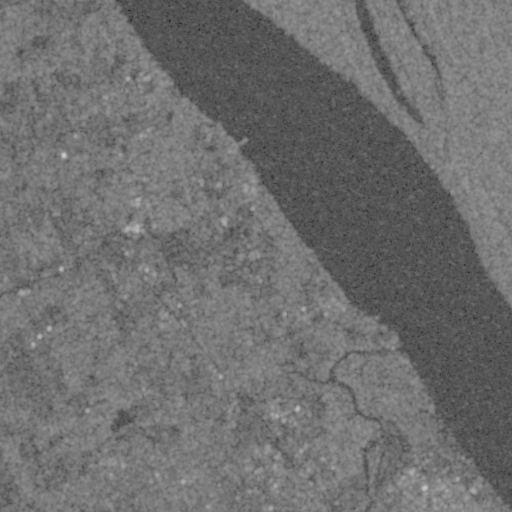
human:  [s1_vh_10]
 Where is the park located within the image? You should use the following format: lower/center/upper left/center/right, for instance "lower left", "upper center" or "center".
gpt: The park is located in the lower right of the image.
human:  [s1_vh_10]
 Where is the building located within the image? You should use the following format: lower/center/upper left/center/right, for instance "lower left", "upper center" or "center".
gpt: There is no building in the image.

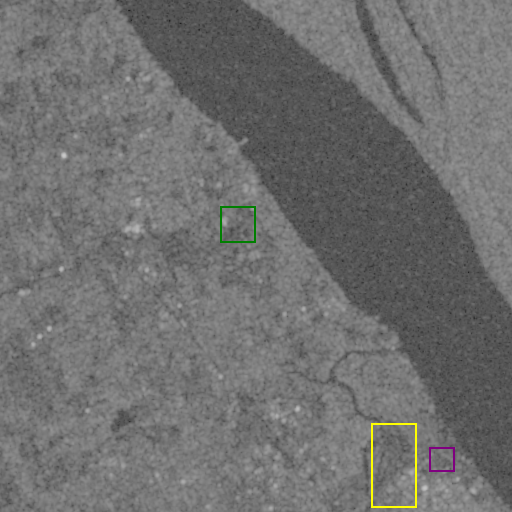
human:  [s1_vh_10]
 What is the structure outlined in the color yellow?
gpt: The structure outlined in yellow is a park.
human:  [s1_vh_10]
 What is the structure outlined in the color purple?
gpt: The structure outlined in purple is a parking lot.
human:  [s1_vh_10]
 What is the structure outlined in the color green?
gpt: The structure outlined in green is a water park.
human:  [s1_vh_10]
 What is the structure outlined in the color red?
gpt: There is no red outline.